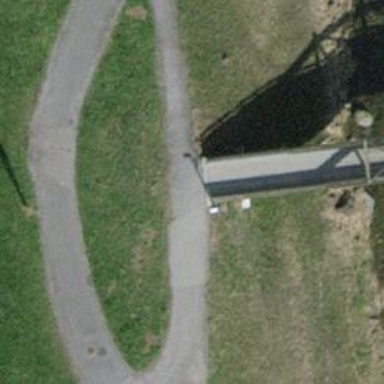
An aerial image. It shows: Footway on bridge.